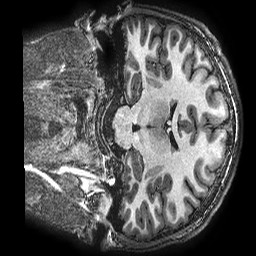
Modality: T1w
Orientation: coronal
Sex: male
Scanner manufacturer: ge
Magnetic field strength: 3 T
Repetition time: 0.00766 s
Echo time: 0.003476 s